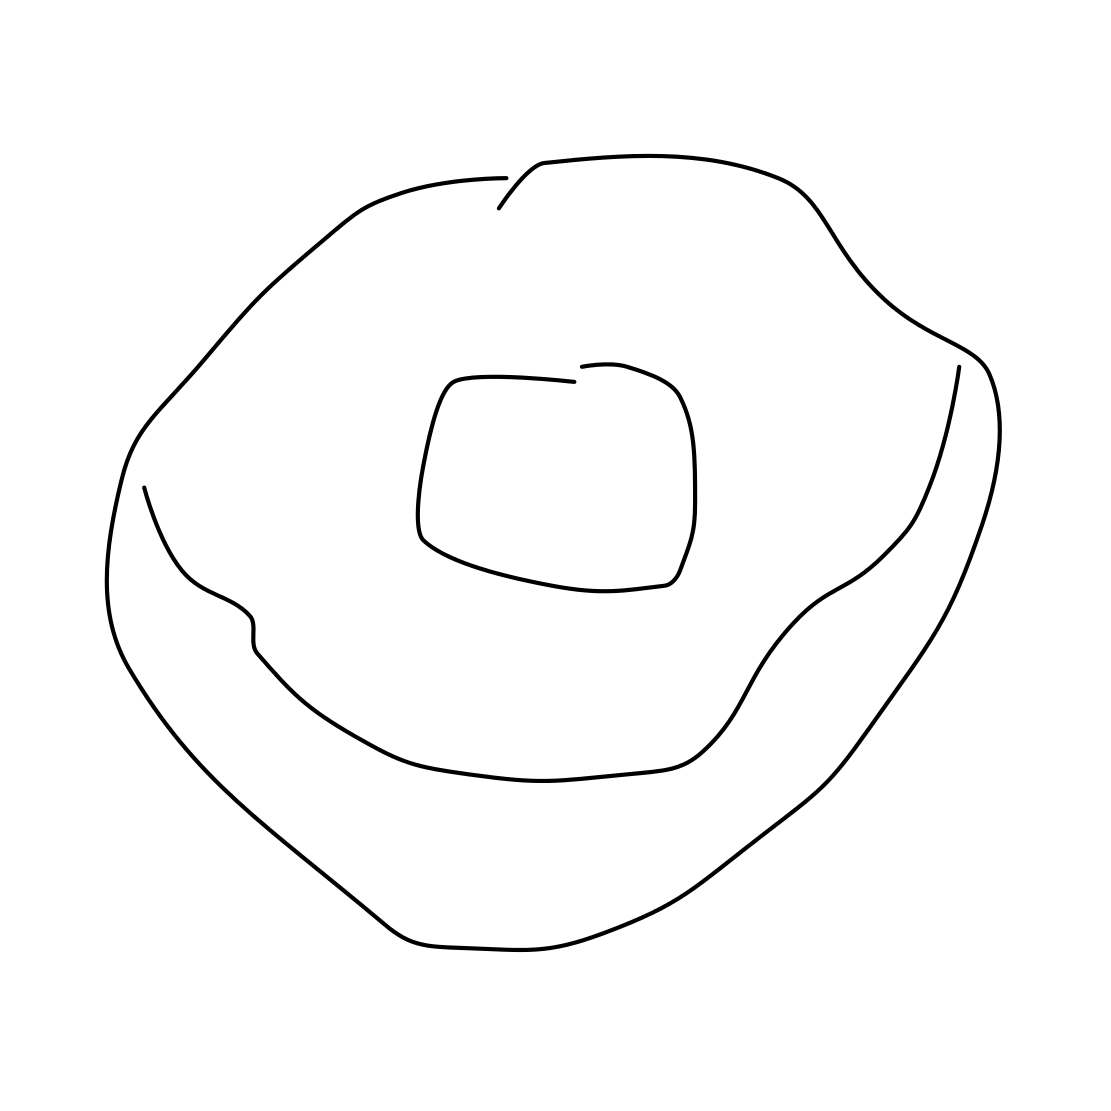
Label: donut